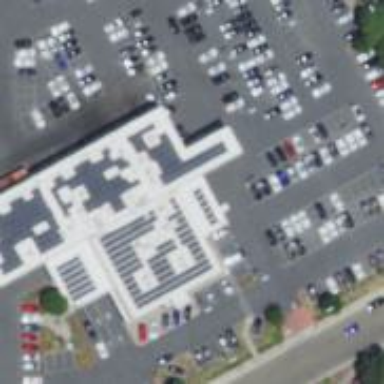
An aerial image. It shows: Retail building with car shop.